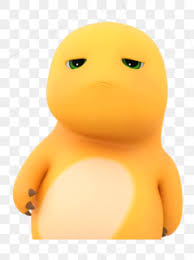
Label: nailong